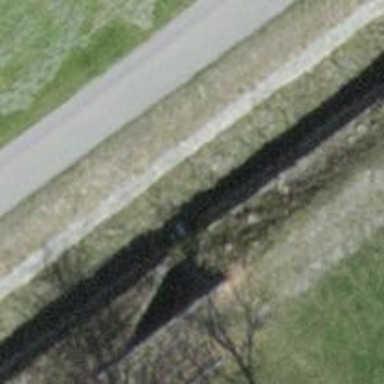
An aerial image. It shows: Drain that serves as waterway.